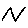
Label: zigzag